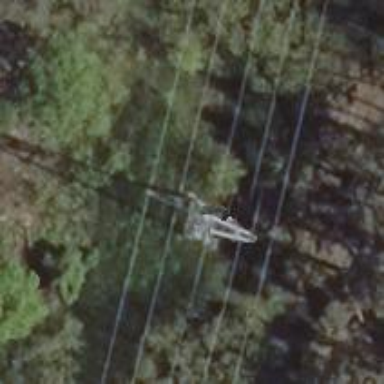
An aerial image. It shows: Power tower.